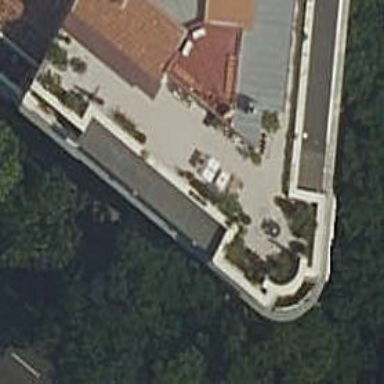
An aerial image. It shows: Restaurant.